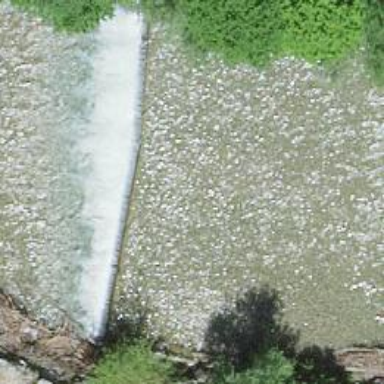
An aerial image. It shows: Weir in waterway.